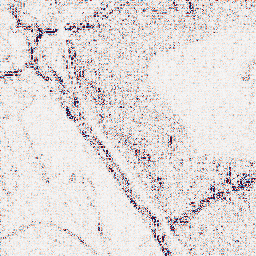
Category: wavelet
Decomposition family: wavelet_dwt
Decomposition parameters: wavelet: db4
level: 1
Upsampling method: sinc_hamming
Upsampling parameters: scale: 2
kernel_size: 4
Upsampling scale: 2